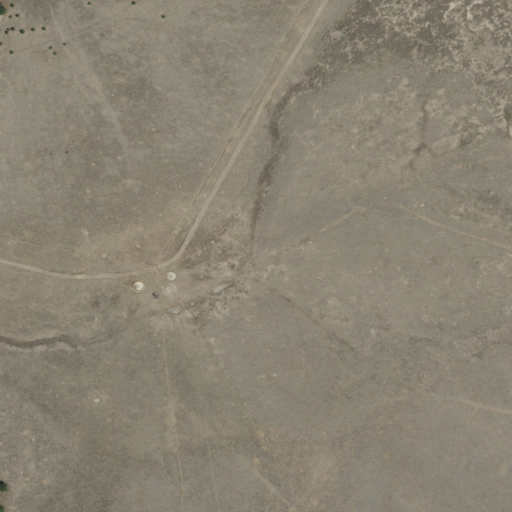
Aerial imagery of valley in New Mexico named South Water Canyon containing shrub and grassland